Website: lowes
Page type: customer-info-address
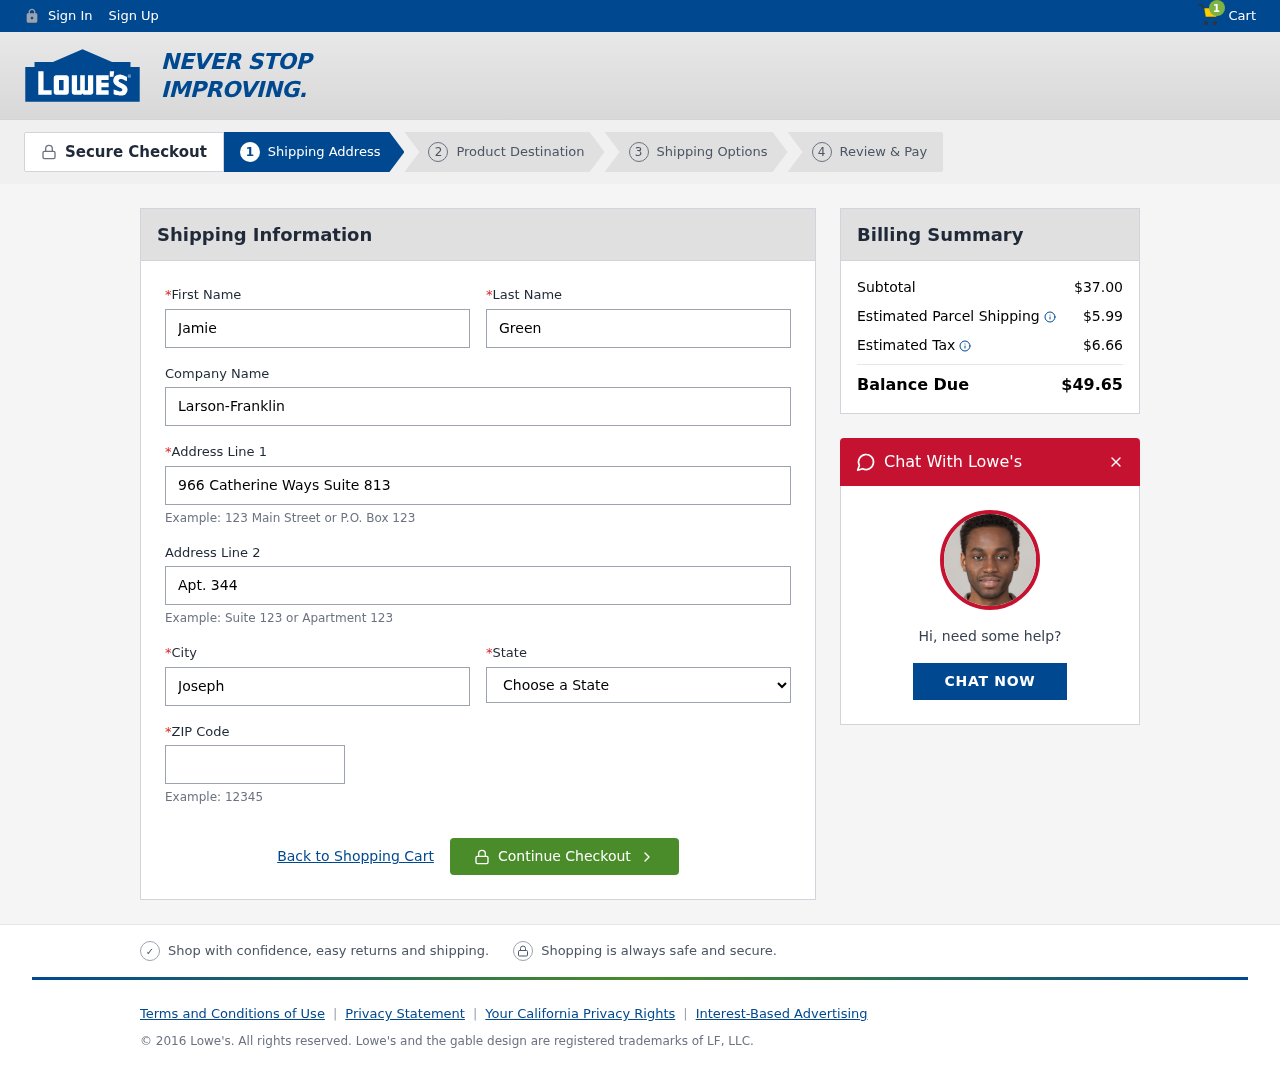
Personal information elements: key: PII_CITY
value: Josephville
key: PII_COMPANY
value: Larson-Franklin
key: PII_FIRSTNAME
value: Jamie
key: PII_LASTNAME
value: Green
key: PII_POSTCODE
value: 70611
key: PII_STATE
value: Arizona
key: PII_STREET
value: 966 Catherine Ways Suite 813
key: PII_STREET2
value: Apt. 344
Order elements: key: ORDER_NUM_ITEMS
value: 1
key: ORDER_SUBTOTAL
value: $37.00
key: ORDER_SHIPPING_COST
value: $5.99
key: ORDER_TAX
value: $6.66
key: ORDER_TOTAL
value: $49.65